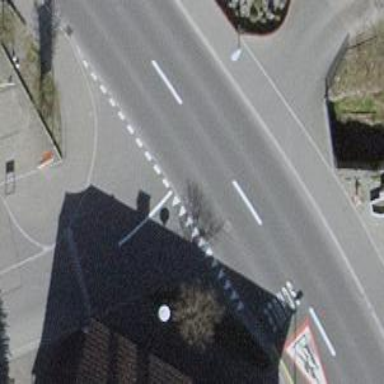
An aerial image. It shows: Road with "give way" sign.